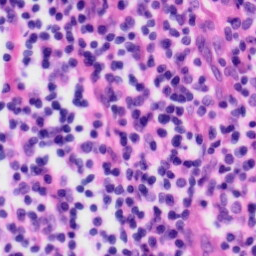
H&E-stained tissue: Tonsil